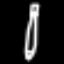
Label: pencil